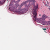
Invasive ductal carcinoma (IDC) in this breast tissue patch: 0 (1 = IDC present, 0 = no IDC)